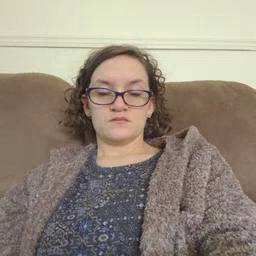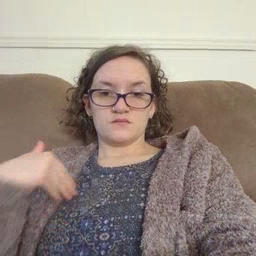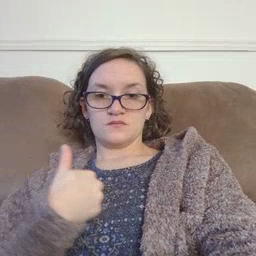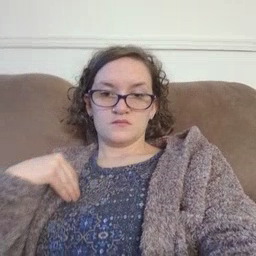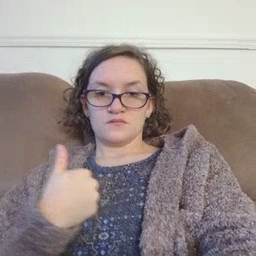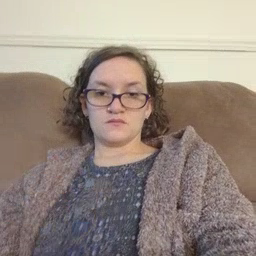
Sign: animal